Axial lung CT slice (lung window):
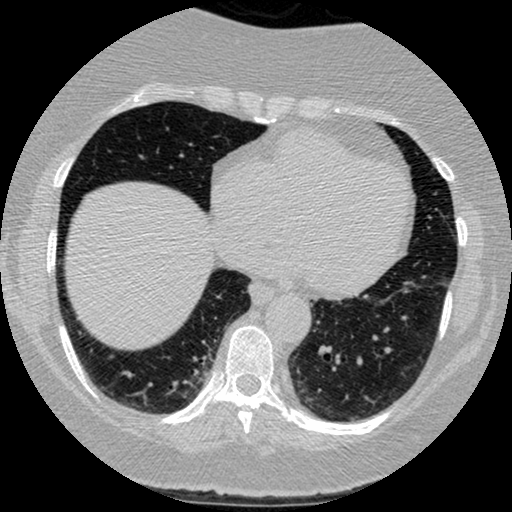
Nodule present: no